Question: I guess that I've tried every solution that exists on the internet about this issue, and nothing works, and I don't even know where to look anymore. It started to happen from nowhere and I can't even open the app settings shaking the phone, it's completely stuck on this screen.
I cleaned up NPM, Yarn, Expo's caches and disabled the Remote Dev Tools.
I would be so much thankful for any help.

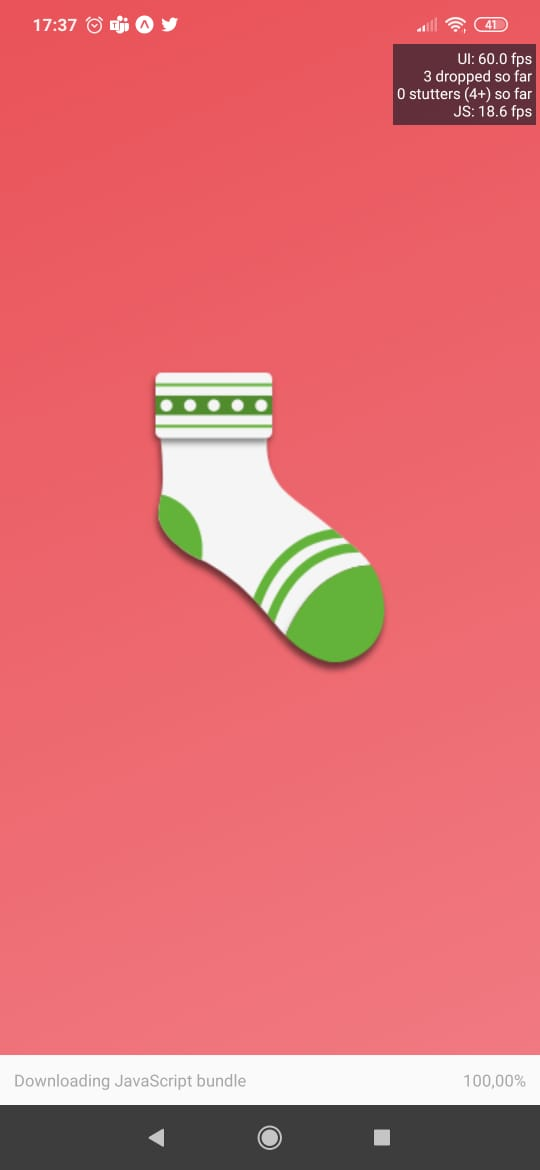
Answer: You could try reverting to your last known working commit, then incrementally adding back the changes until this happens again. This often is a result of delaying hiding the splash screen (perhaps via AppLoading or SplashScreen) and then not hiding it because of some error in the app code preventing the code to hide it from being called.